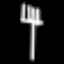
Label: fork